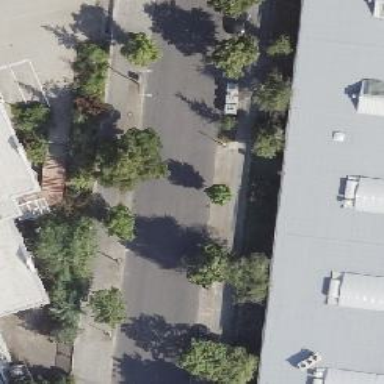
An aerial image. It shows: There is parking obstacle present in the area.